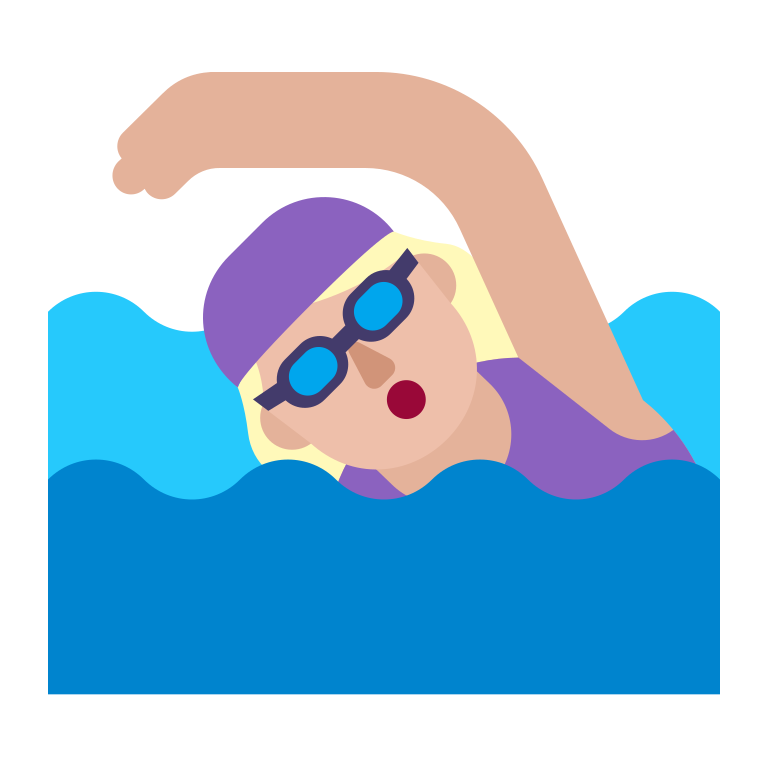
woman swimming flat  light